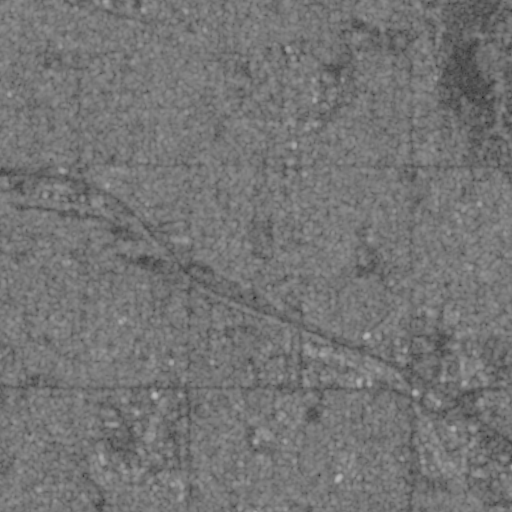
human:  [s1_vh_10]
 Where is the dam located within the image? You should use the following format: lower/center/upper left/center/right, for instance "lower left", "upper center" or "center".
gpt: The dam is located in the upper right of the image.
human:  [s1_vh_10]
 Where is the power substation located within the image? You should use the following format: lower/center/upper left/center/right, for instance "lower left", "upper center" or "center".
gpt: The power substation is located in the center of the image.
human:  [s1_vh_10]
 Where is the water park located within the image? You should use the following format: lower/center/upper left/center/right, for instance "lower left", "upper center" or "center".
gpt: The water park is located in the center left of the image.
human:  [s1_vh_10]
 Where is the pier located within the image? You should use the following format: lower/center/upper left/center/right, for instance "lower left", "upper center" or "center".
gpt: The pier is located in the upper right of the image.
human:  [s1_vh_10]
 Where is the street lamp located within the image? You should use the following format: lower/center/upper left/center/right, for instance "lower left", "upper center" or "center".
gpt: The street lamp is located in the upper left of the image.
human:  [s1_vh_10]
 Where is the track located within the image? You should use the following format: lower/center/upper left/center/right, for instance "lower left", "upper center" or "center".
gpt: There is no track in the image.

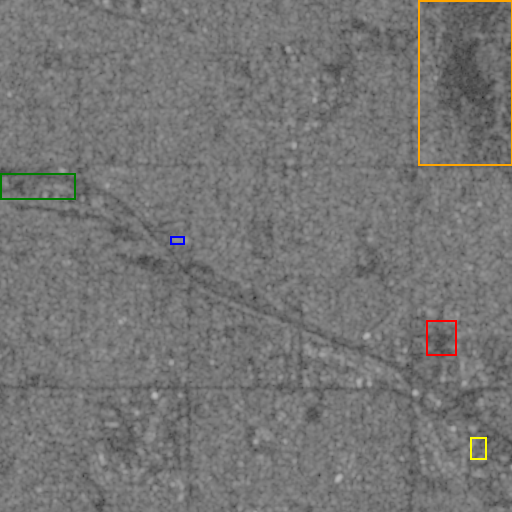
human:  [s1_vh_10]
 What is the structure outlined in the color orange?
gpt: The structure outlined in orange is a park.
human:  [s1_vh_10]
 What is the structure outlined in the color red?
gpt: The structure outlined in red is a parking lot.
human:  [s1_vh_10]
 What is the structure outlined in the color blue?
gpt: The structure outlined in blue is a power substation.
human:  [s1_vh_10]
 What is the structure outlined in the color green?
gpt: The structure outlined in green is a water park.
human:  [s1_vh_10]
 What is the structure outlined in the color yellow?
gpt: The structure outlined in yellow is a building.
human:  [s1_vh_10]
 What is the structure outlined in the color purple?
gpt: There is no purple outline.